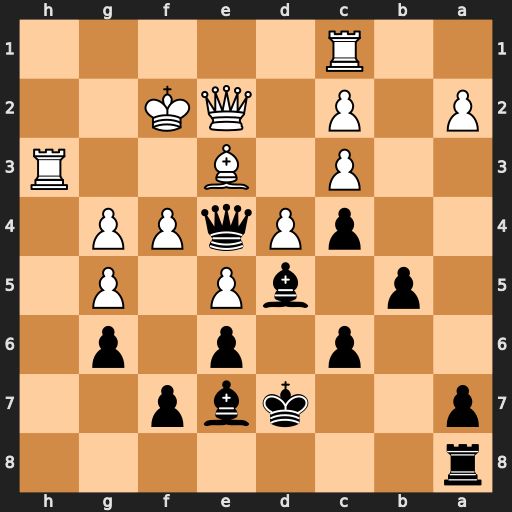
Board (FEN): r7/p2kbp2/2p1p1p1/1p1bP1P1/2pPqPP1/2P1B2R/P1P1QK2/2R5
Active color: b
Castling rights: -
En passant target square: -
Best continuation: Qg2+ Ke1 Qxh3